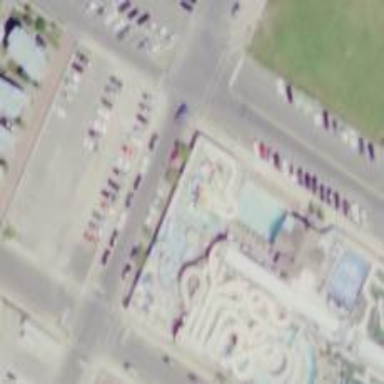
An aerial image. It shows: Water slide attraction.